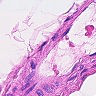
Metastatic tissue present: no